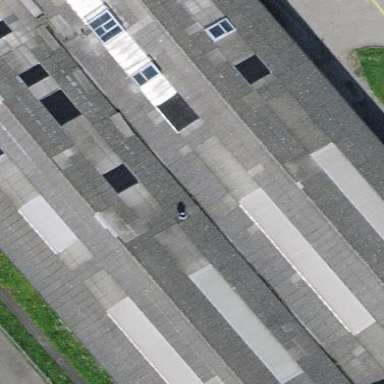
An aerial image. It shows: Manufacturing building.